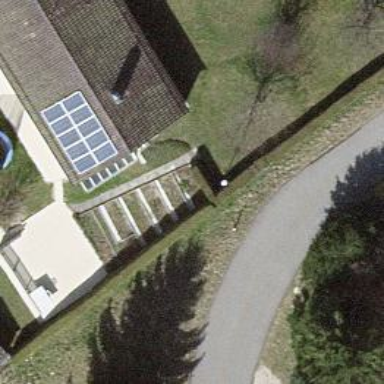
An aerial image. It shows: Simple and straightforward house.